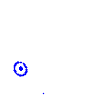
Particle: proton